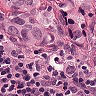
Metastatic tissue present: yes